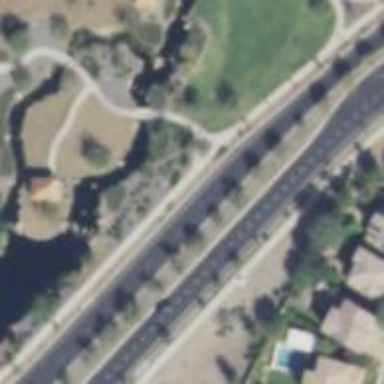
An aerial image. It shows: Footway.